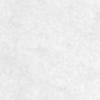
Label: no_change